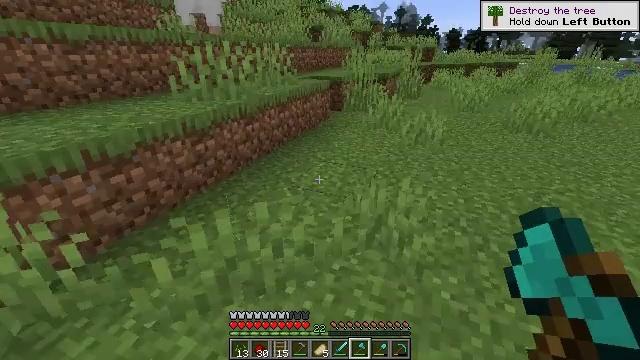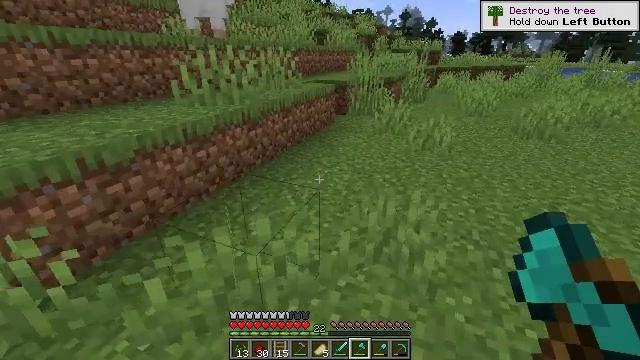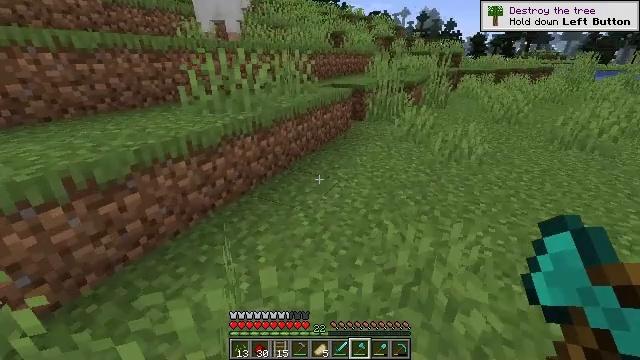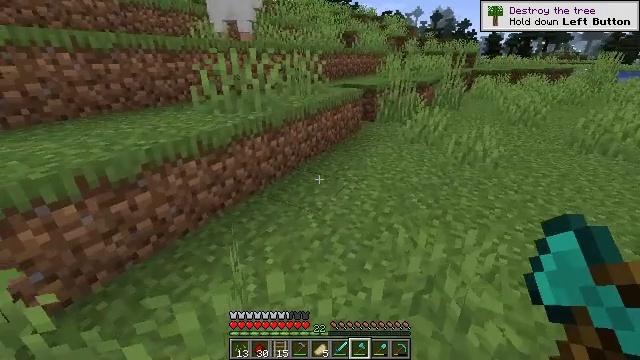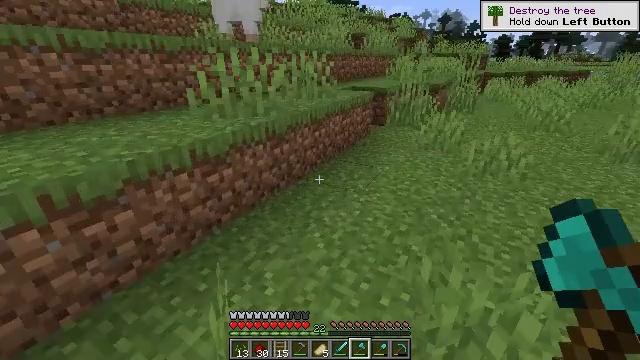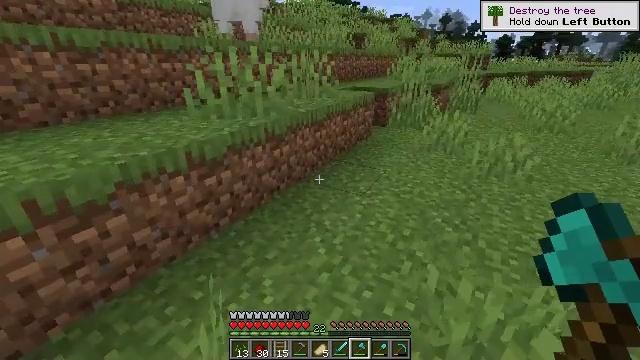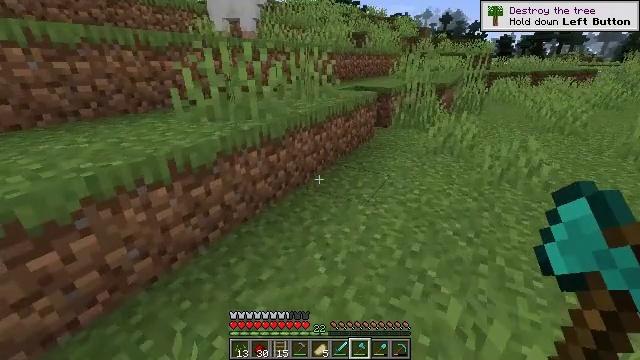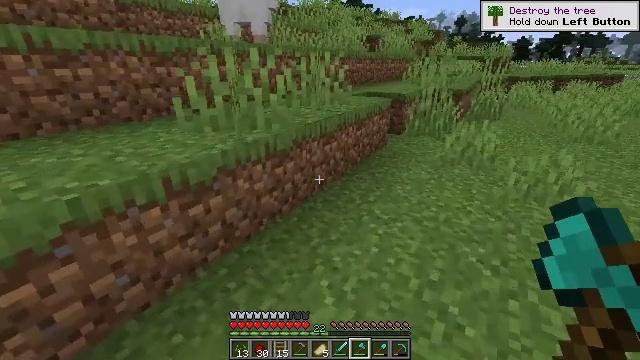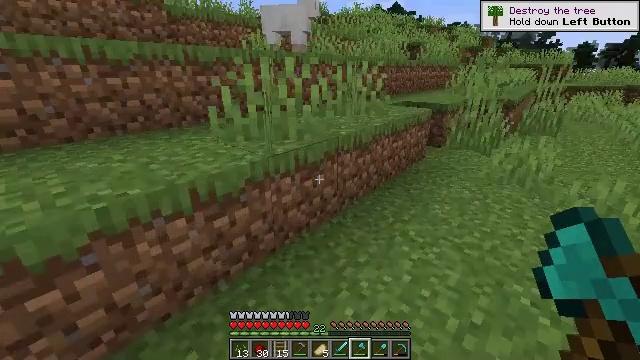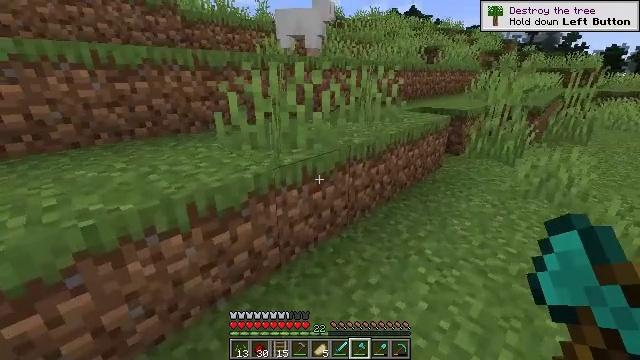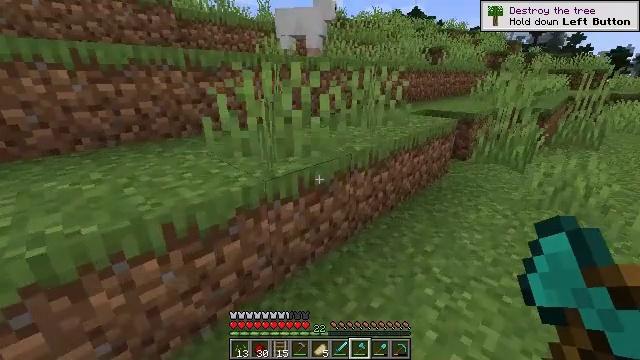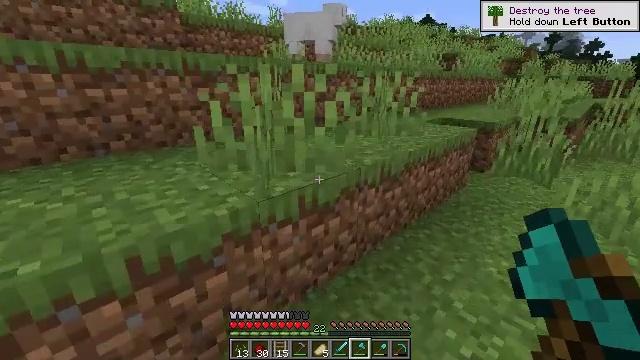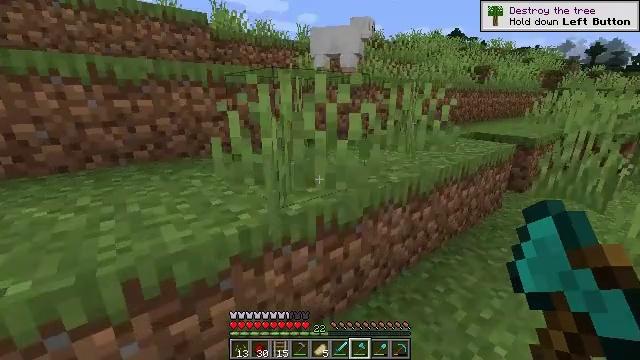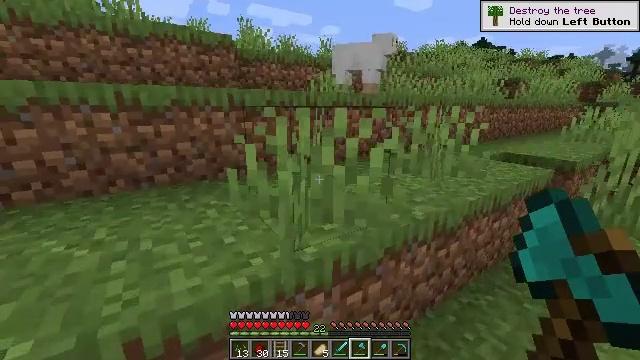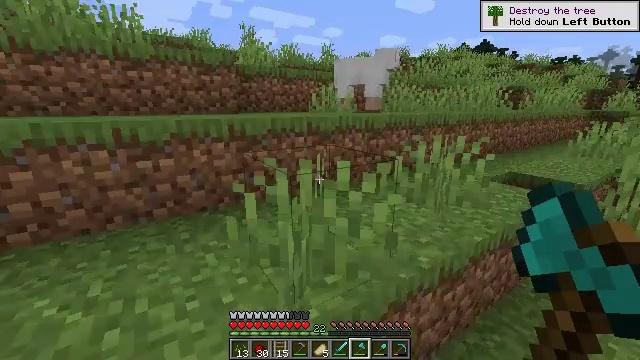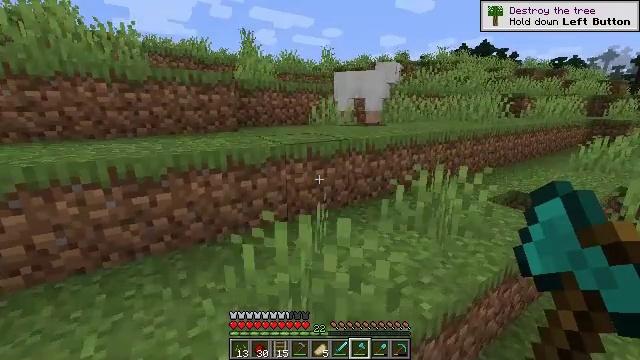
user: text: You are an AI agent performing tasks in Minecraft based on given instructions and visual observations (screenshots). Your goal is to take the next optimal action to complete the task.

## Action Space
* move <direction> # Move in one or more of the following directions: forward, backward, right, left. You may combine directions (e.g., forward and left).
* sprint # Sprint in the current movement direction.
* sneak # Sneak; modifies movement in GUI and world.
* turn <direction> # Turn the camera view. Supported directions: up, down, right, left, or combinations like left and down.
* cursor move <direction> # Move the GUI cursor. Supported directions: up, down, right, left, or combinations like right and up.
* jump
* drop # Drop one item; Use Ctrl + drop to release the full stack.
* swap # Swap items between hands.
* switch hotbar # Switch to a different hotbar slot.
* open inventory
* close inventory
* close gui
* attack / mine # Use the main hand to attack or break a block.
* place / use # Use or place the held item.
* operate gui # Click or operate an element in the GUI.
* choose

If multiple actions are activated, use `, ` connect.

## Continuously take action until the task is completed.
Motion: motion action
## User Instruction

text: Combat the sheep.
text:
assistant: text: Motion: move forward
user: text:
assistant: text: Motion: move forward, turn left
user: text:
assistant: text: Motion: move forward, turn left
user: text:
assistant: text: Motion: move forward, turn left
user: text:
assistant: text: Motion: move forward
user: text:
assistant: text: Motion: move forward
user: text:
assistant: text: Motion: move forward, turn left
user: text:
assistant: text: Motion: move forward, turn left and up
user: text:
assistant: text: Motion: move forward, turn left
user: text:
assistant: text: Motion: move forward
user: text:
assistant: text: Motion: move forward, turn left and up
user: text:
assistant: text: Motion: move forward, turn left and up
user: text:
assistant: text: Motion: move forward, turn left and up, jump
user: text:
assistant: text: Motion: move forward, jump
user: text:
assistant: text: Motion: move forward, jump
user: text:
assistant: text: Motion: move forward, jump
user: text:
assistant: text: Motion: move forward, jump
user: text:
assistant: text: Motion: move forward, jump
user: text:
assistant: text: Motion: move forward, jump
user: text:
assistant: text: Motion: move forward, jump
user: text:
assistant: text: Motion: move forward, jump
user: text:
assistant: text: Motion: move forward, jump
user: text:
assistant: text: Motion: move forward, jump
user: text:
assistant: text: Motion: move forward, jump
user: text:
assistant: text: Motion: move forward, jump
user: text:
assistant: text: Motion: move forward, jump
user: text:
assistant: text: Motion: move forward, jump
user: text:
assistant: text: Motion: move forward, jump
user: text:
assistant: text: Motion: move forward, jump
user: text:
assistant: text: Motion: move forward, jump